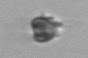
Label: Apedinella